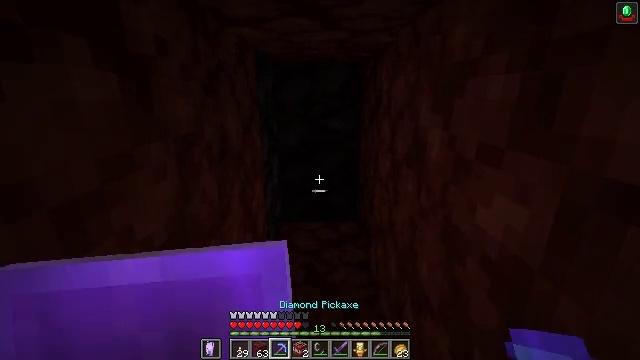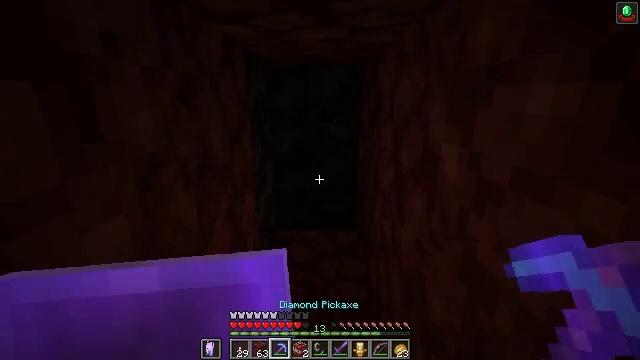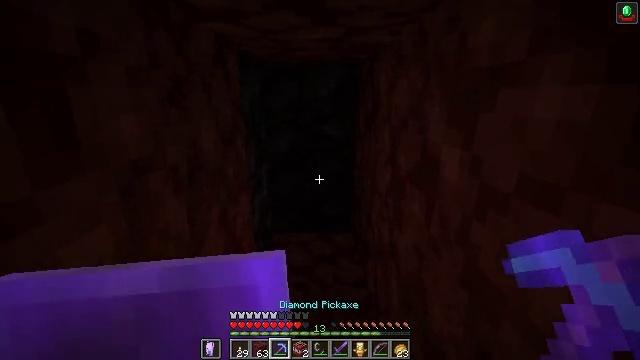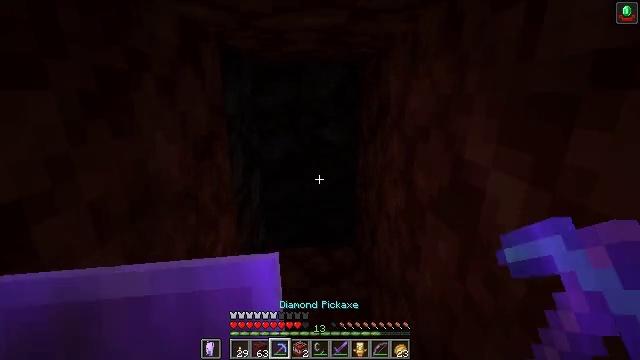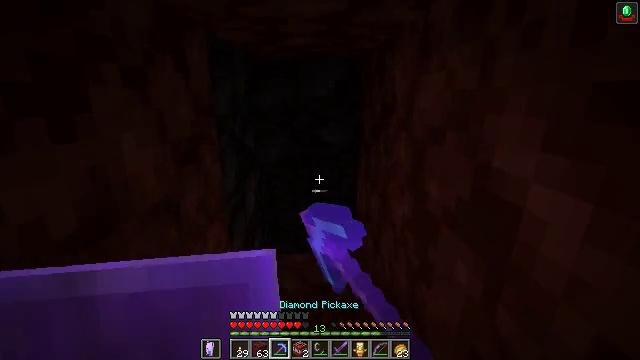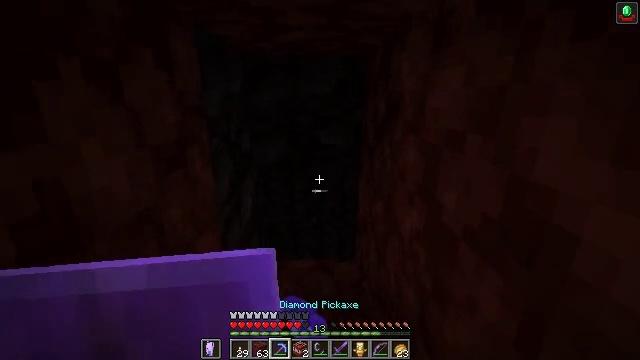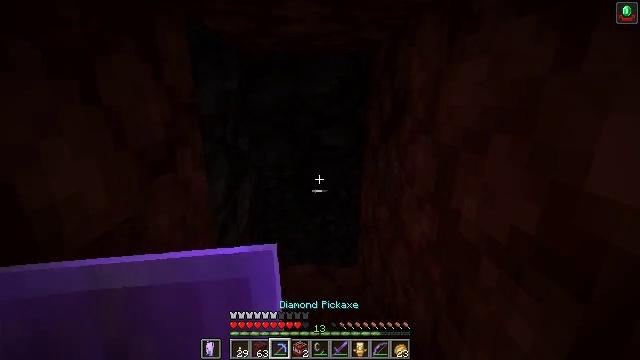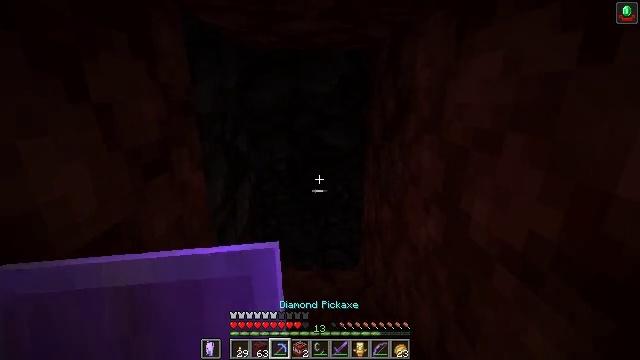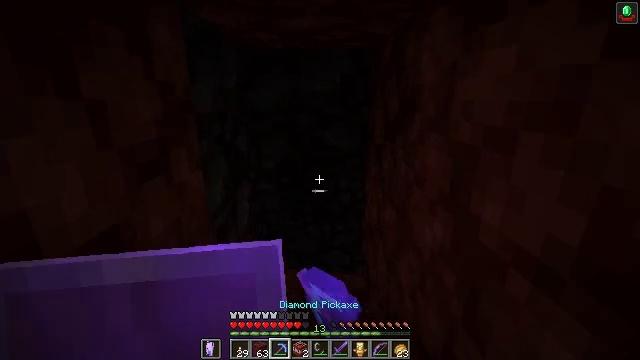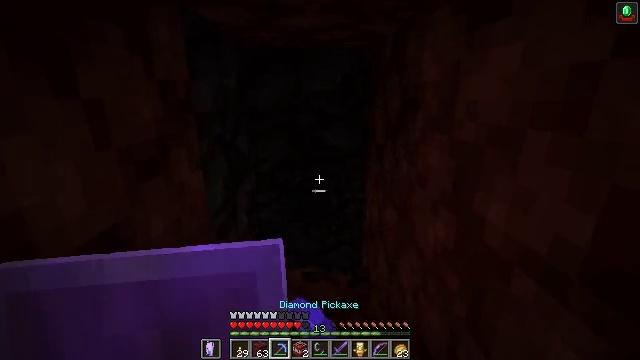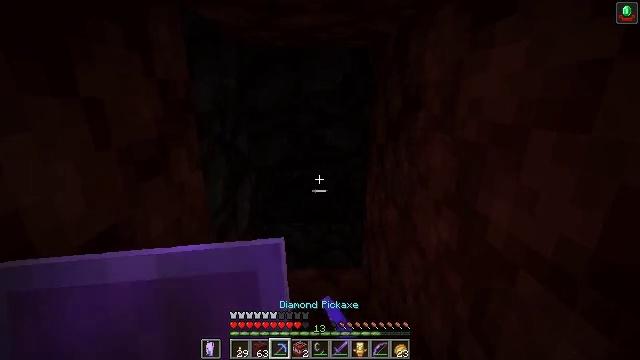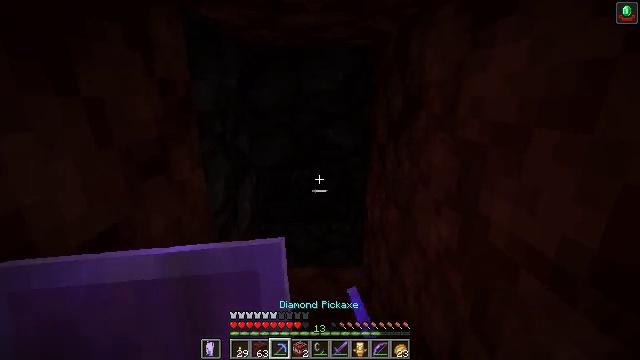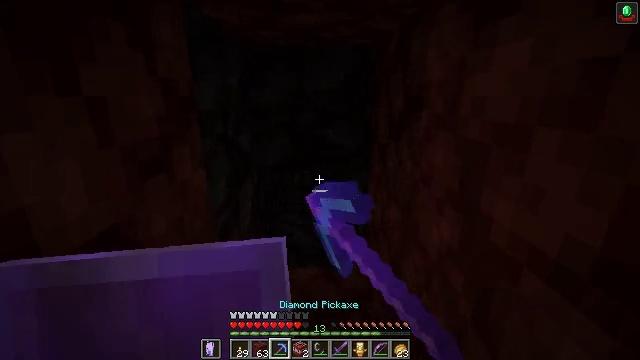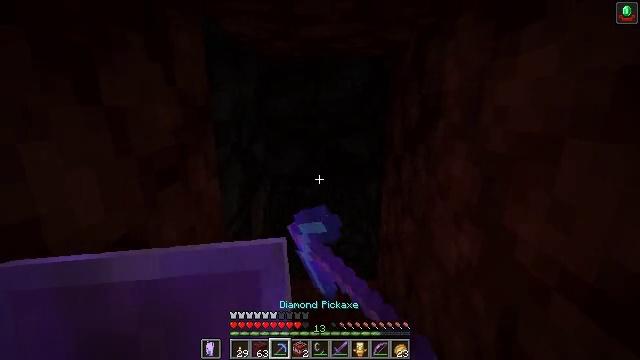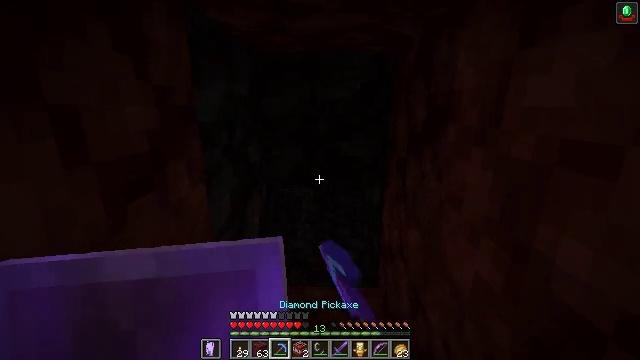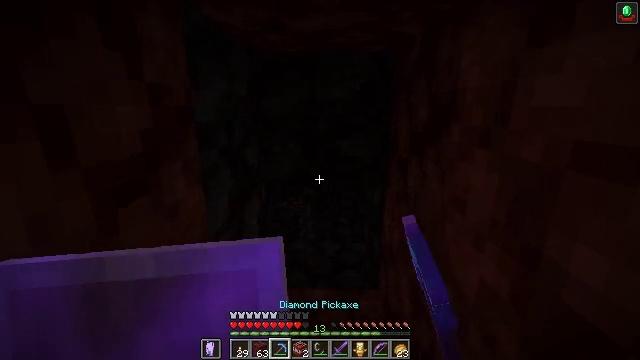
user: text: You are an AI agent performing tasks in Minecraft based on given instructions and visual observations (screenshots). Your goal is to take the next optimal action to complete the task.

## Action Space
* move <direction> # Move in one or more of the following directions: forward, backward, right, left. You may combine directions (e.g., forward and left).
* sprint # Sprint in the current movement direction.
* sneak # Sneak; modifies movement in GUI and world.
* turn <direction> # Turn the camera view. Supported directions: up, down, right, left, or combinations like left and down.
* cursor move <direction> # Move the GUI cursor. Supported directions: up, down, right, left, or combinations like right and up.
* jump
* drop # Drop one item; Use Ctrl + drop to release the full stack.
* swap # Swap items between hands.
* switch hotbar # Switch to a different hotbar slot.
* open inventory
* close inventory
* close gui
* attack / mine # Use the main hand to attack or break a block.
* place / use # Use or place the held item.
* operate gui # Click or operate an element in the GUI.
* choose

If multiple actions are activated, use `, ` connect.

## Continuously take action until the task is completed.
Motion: motion action
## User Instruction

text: Break the blackstone block.
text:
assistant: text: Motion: move forward
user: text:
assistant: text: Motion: move forward
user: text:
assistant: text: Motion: move forward, attack / mine
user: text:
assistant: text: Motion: move forward, attack / mine
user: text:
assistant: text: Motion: attack / mine
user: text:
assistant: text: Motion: attack / mine
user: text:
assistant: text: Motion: attack / mine
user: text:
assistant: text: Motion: attack / mine
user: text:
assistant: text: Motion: attack / mine
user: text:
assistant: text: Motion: attack / mine
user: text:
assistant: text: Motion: attack / mine
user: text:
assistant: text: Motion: attack / mine
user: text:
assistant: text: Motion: move forward, turn left and up, attack / mine
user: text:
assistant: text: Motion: attack / mine
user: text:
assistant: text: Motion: attack / mine
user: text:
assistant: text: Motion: attack / mine
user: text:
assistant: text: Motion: attack / mine
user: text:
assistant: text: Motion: attack / mine
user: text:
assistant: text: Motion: attack / mine
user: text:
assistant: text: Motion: move forward, attack / mine
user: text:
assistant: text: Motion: move forward, attack / mine
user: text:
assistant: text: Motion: move forward, attack / mine
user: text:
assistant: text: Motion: move forward, attack / mine
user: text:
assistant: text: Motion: attack / mine
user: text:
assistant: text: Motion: attack / mine
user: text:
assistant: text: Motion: attack / mine
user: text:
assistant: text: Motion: attack / mine
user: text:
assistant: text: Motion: attack / mine
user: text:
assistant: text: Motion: attack / mine
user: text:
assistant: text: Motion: attack / mine